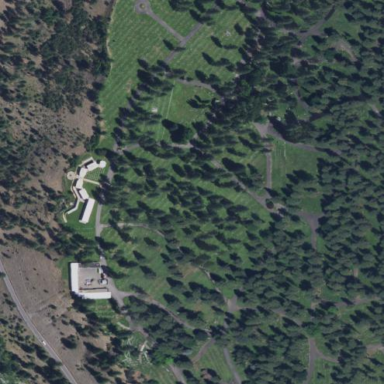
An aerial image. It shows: Cemetery.